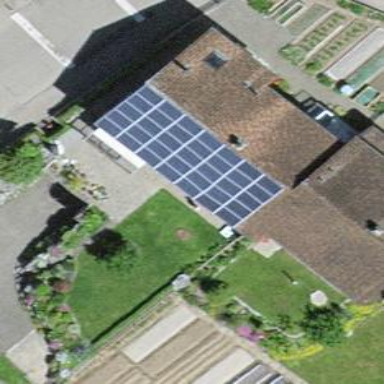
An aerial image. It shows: Solar photovoltaic panel generator.